Question: In my project i'm using JSF 2.0 and Primefaces 3.5.
In one page i have a 'p:dataTable' and the tables one column has 'selectBooleanCheckbox'. I tried both of 'p:selectBooleanCheckbox' and 'h:selectBooleanCheckbox'. My code like as follow:
'''
<h:panelGrid columns="3">
<p:selectBooleanCheckbox id="id" value="false" />
<p:selectBooleanCheckbox id="id" value="true" />
<p:dataTable id="tbl" value="#{bean.items}" var="item" paginator="false">
<p:column>
<h:outputText value="#{item.value}" />
</p:column>
<p:column>
<h:outputText value="#{item.value}" />
</p:column>
<p:column style="white-space:normal; text-align: center;">
<p:selectBooleanCheckbox id="id" value="#{item.checked}" />
<p:selectBooleanCheckbox id="id" value="true" />
<p:selectBooleanCheckbox id="id" value="false" />
<h:selectBooleanCheckbox id="id" value="true" />
<h:selectBooleanCheckbox id="id" value="false" />
</p:column>
</p:dataTable>
</h:panelGrid>
'''
And the result:

I want to show correct case of selectBooleanCheckbox. Any suggestions?
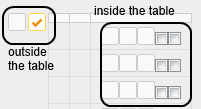
Answer: You do not seem to be linking the checkbox to any value in your backing bean. Try storing the value in your backing bean and having it be reflected in your checkbox. For instance,
Backing Bean:
'''
private Boolean value1 = true;
private Boolean value2 = false;
//appropriate getters and setters for the above values
'''
JSF Page Fragment:
'''
<p:selectBooleanCheckbox value="#{backingbean.value1}" itemLabel="Value 1"/>
<p:selectBooleanCheckbox value="#{backingbean.value2}" itemLabel="Value 2"/>
'''
This should result in the first checkbox being checked (because value1 = true) and the second should not be as value2 = false. In this manner, whenever you click a checkbox it's value will also be reflected in value1 and value2 respectively.
Hope that helps...
Also, @navand is correct in saying to use #{true} and #{false} if you want to manually set the checkbox to be checked or not.